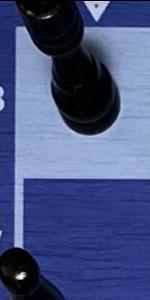
Label: Empty